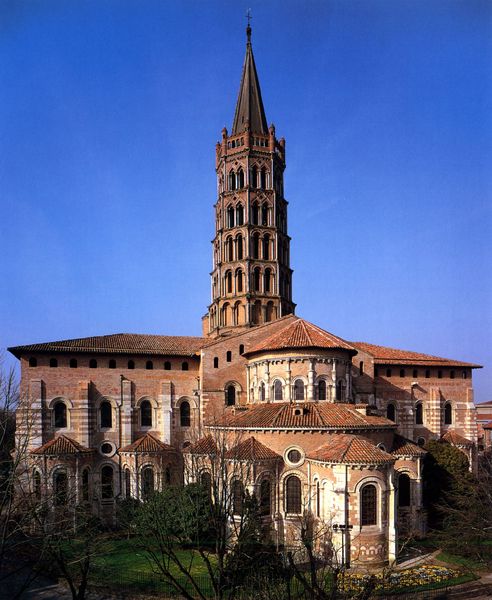
Titel: Kathedrale Saint-Sernin in Toulouse
Standort: Toulouse, St. Sernin (EU - F)
Schlagwörter: baum, blau, himmel, weiß, bäume, grün, blumen, braun, fenster, marmor, pfeiler, dach, rot, architektur, spitze, stein, büsche, kirche, rosa, turm, garten, deutschland, italien, dächer, giebel, ziegel, backstein, pilaster, rundbogen, kuppel, spitz, frühling, foto, bögen, kloster, kreuz, gesims, apsis, rundbögen, romanik, chor, beet, mediterran, bauwerk, kriche, romanisch, rundbogenfenster, first, kapellen, äume, terracotta, apside, b, turm kirche basilika, flache dächer